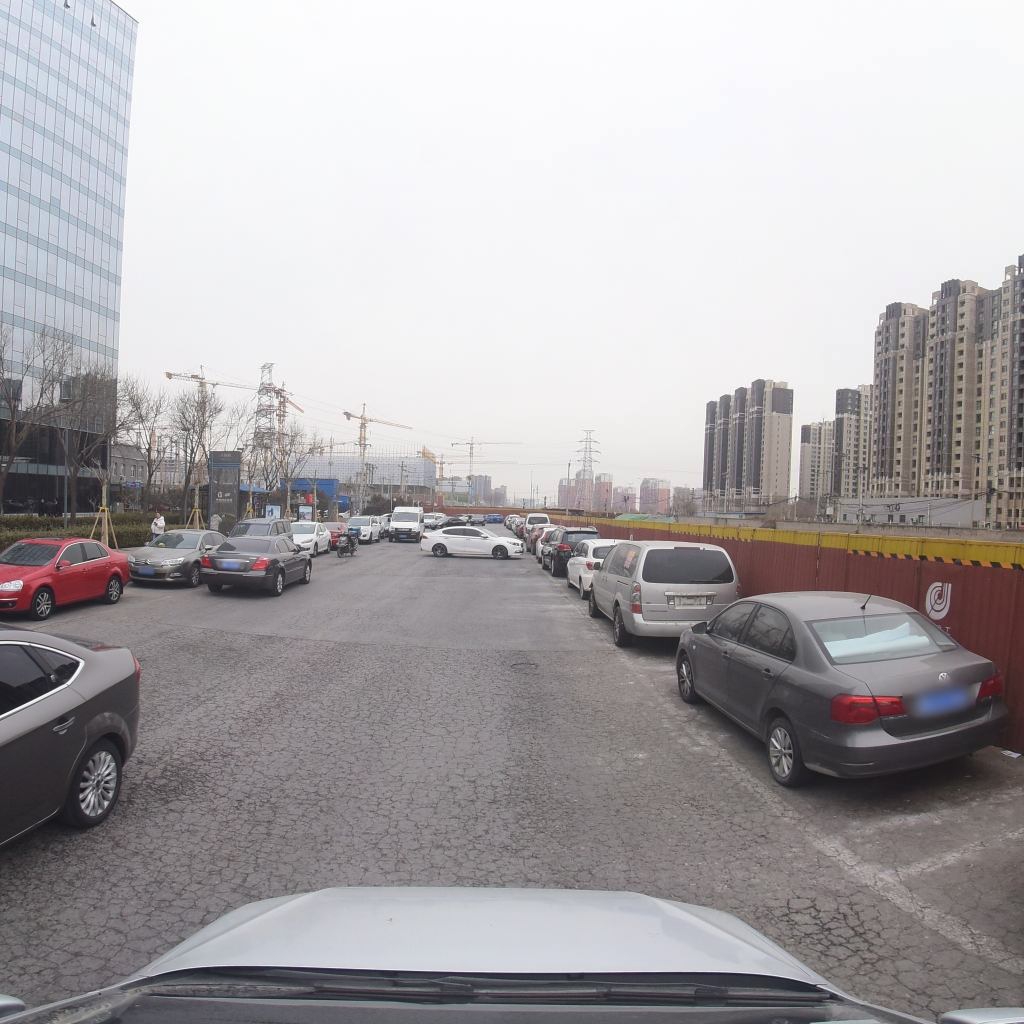
Region: Fengtai
Road damage annotations: alligator crack, pothole